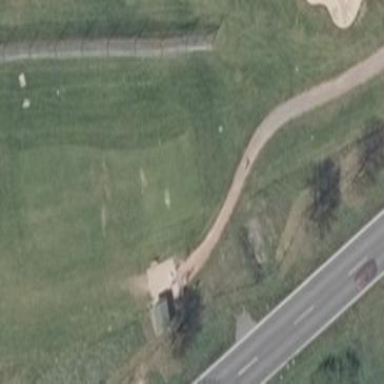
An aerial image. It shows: Golf tee.